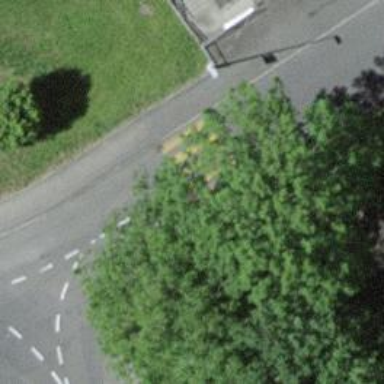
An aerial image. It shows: Zebra crossing on footway.